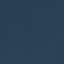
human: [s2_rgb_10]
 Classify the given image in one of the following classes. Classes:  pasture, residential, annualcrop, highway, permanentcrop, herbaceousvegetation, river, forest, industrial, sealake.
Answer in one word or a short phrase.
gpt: SeaLake